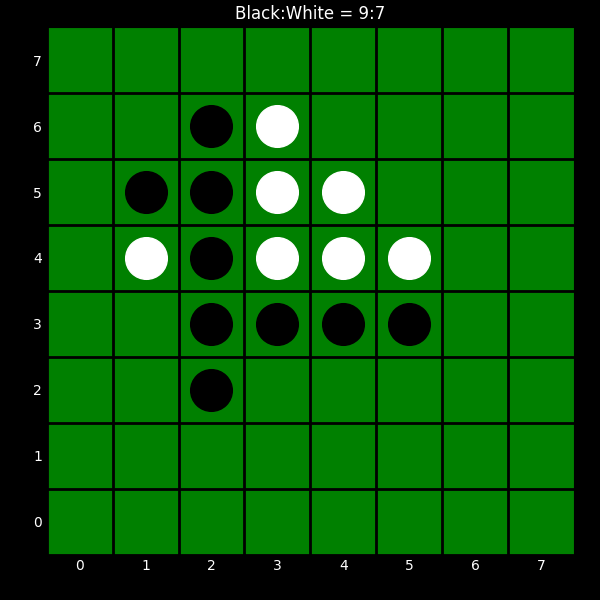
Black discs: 9
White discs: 7